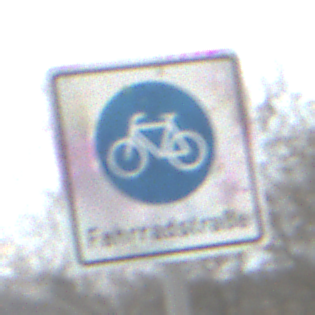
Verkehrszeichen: BeginnFahrradstrasse
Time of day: MorningAfternoon
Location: Outdoor (Nature)
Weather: PartlyCloudy
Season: Autumn
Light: Natural